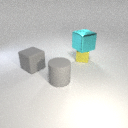
small yellow metal cube below large cyan metal cube